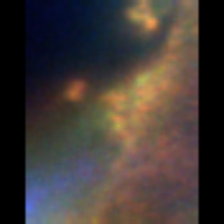
Taxon: Unknown_detritus
Group: Unknown